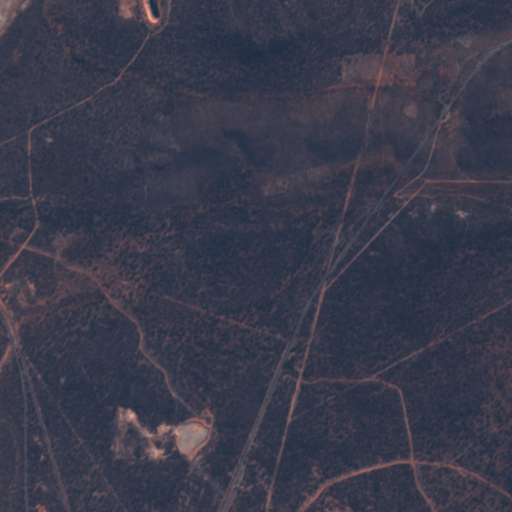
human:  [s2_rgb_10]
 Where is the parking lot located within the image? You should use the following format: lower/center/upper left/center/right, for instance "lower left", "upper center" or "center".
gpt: The parking lot is located in the upper right of the image.
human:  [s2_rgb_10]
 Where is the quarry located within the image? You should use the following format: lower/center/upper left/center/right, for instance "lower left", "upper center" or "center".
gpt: The quarry is located in the upper left of the image.
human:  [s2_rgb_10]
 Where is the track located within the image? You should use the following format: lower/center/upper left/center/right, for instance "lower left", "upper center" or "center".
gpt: There is no track in the image.